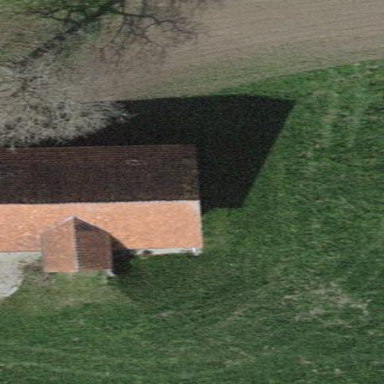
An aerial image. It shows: Farm auxiliary building.